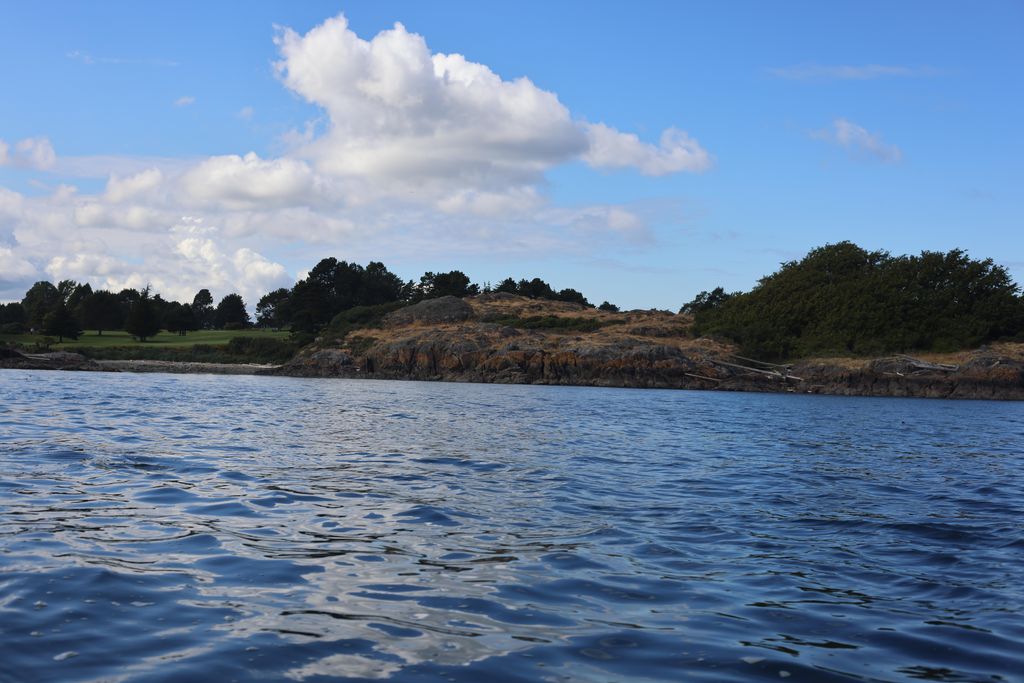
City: victoria